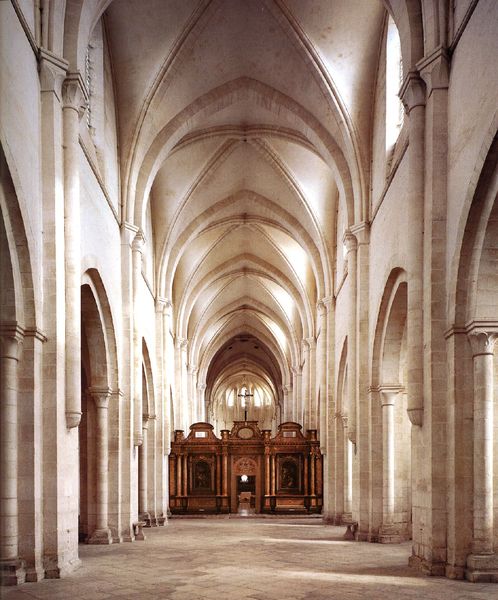
Titel: Ehemalige Zisterzienserabtei Pontigny nordöstlich von Auxerre
Standort: (F Burgund (Bourgogne )) (EU - F - Burgund (Bourgogne ))
Schlagwörter: schatten, weiß, braun, fenster, grau, hell, holz, licht, säule, säulen, stein, innenraum, kirche, innen, gotik, schiff, bogen, tor, fotografie, bögen, gang, gewölbe, kreuz, dom, altar, arkaden, hauptschiff, chorschranke, kreuzrippen, mittelgang, schranke, mittelschiff, sandstein, obergarden, spitzbögen, streben, bogengang, beichtstuhl